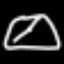
Label: clock